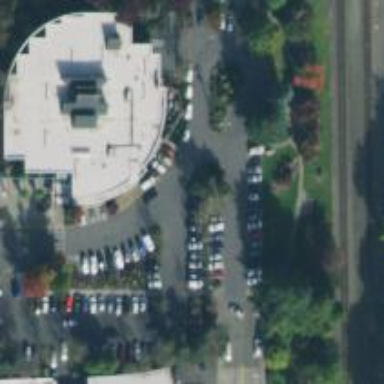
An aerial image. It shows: Parking area.